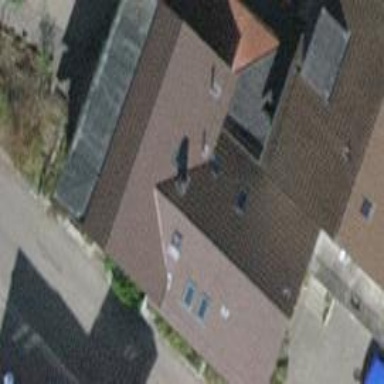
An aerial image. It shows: House with tiled roof.